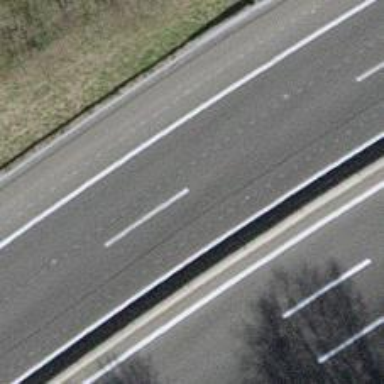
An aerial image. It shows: View of motorway.